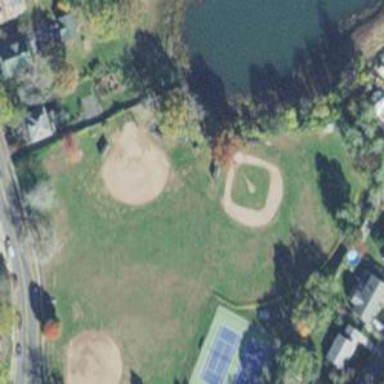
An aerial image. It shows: Baseball pitch for leisure land.